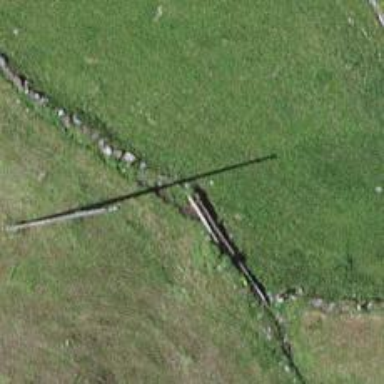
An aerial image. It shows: Wall made of dry stone.